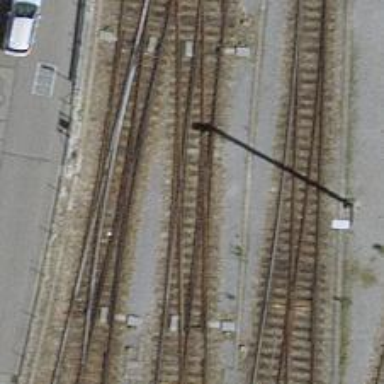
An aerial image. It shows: Railway switch.